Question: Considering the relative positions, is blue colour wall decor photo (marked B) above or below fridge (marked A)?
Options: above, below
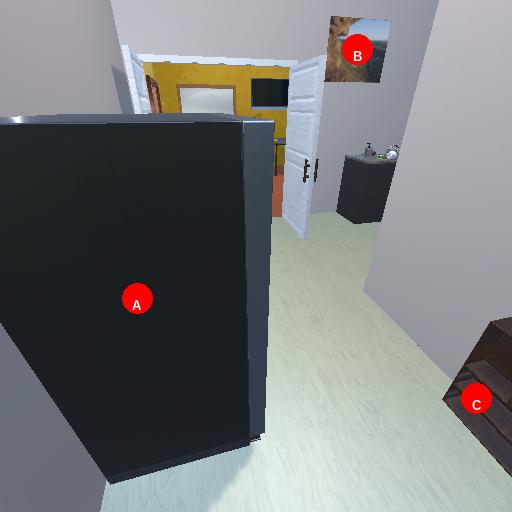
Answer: above